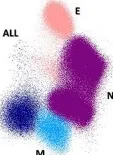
(B) minimal residual disease (MRD) evaluation performed at 4 different timepoints (the number on the top of each panel represents the number of months from diagnosis) and compared with baseline phenotype.
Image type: pathology (giemsa)